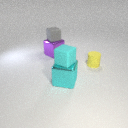
large cyan metal cube in front of small yellow rubber cylinder